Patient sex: F
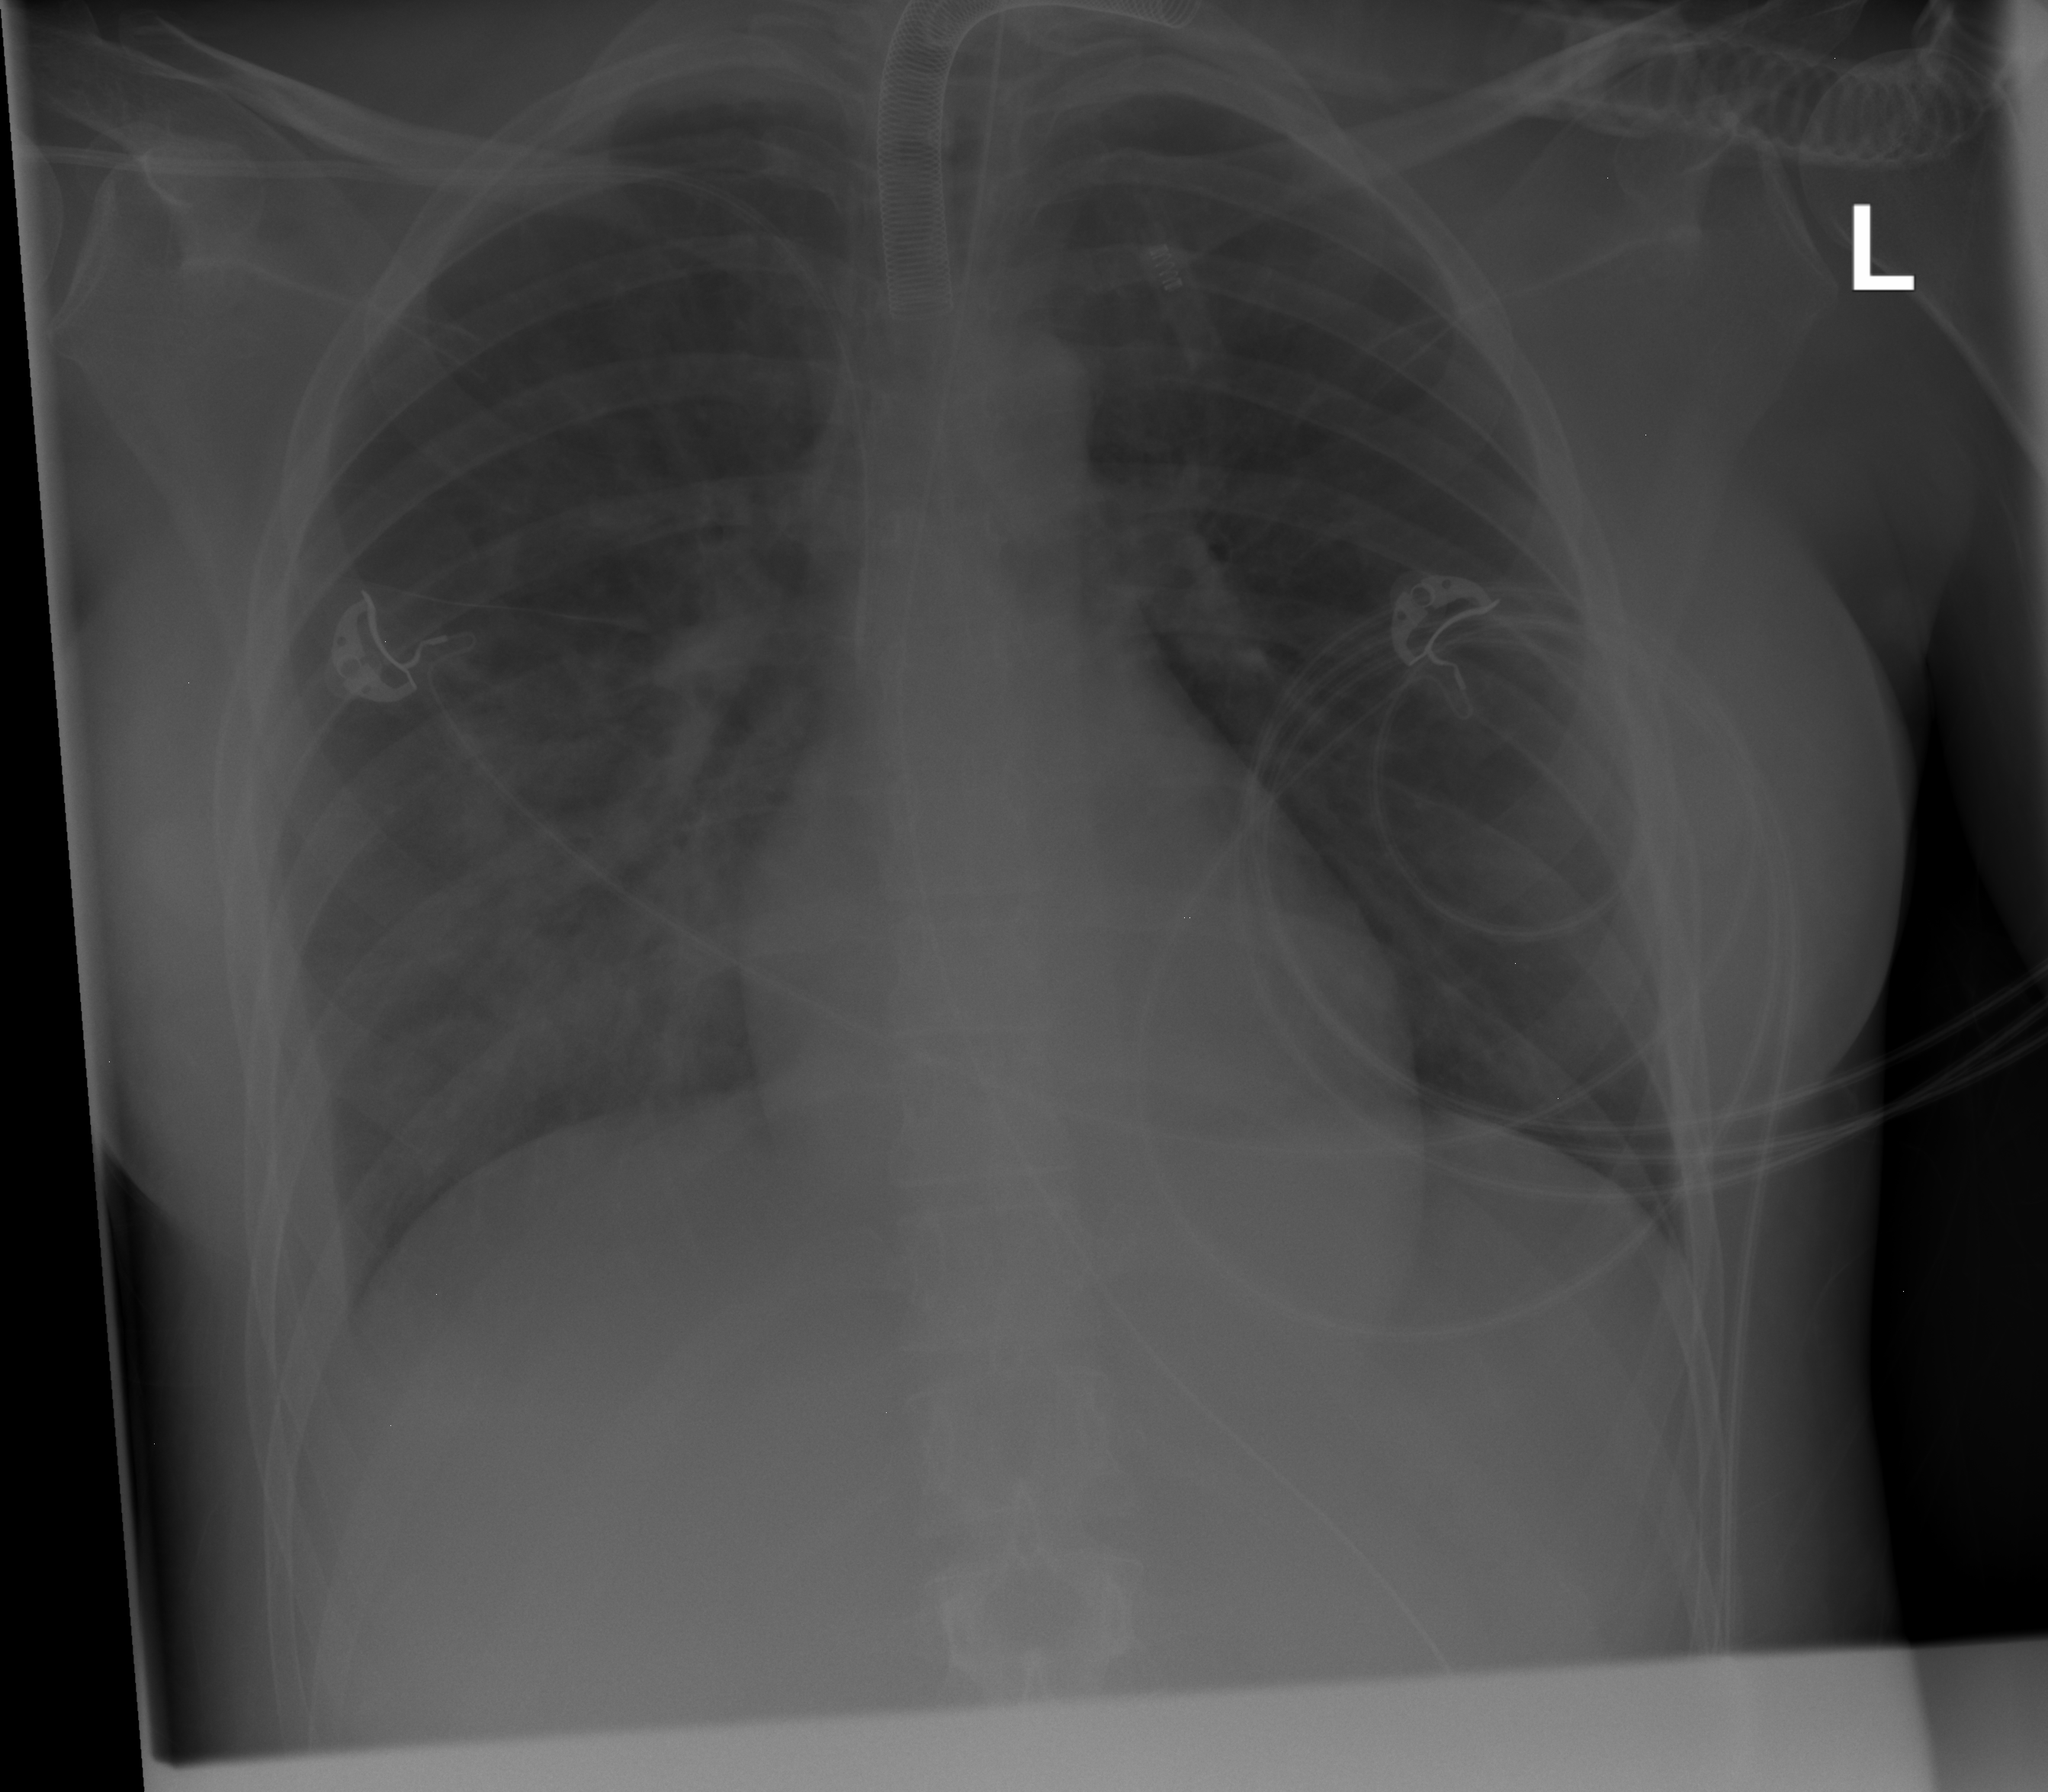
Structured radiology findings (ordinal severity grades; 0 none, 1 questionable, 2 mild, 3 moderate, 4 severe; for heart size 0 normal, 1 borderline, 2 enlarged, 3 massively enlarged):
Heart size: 0
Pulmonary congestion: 0
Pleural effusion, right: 2
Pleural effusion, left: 0
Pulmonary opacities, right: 2
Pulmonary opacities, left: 0
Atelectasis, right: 2
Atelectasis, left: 1